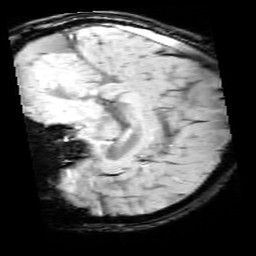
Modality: SWI
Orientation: sagittal
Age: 11
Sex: male
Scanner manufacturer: siemens
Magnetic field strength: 3 T
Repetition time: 0.027 s
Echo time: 0.02 s